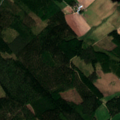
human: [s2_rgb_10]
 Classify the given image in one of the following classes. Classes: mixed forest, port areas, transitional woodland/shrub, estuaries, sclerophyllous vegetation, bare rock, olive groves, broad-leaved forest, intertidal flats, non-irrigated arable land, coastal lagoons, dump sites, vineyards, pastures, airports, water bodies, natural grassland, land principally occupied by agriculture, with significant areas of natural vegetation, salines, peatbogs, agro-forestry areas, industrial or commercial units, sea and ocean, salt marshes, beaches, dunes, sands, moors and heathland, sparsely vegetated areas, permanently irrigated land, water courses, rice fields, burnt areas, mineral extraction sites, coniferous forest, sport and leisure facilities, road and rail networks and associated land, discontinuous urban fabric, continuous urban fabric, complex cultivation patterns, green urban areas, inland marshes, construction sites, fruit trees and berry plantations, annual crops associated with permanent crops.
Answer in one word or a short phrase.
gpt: non-irrigated arable land, land principally occupied by agriculture, with significant areas of natural vegetation, coniferous forest, mixed forest, water bodies